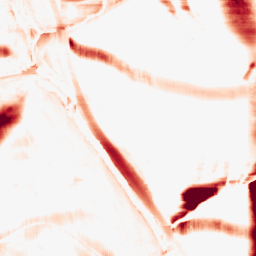
Category: morphological
Decomposition family: morphological_rect
Decomposition parameters: operation: opening
width: 50
height: 20
Upsampling method: linear_exact
Upsampling parameters: scale: 8
Upsampling scale: 8